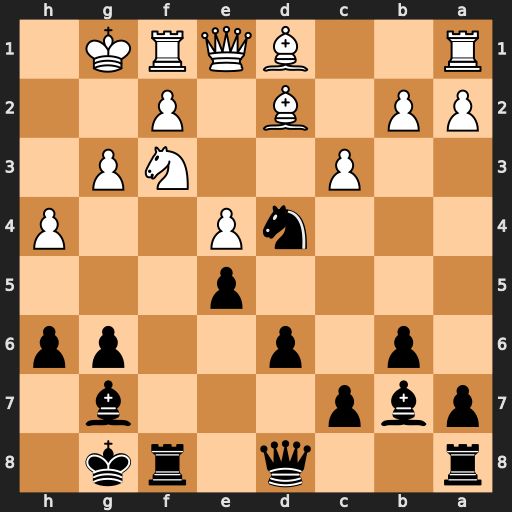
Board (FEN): r2q1rk1/pbp3b1/1p1p2pp/4p3/3nP2P/2P2NP1/PP1B1P2/R2BQRK1
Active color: b
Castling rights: -
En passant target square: -
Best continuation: Nxf3+ Bxf3 Rxf3